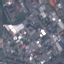
Land use / land cover: Industrial